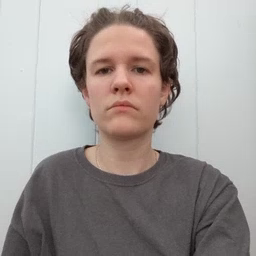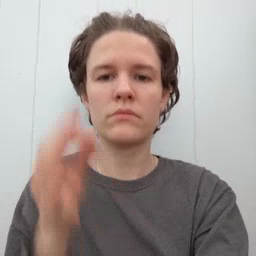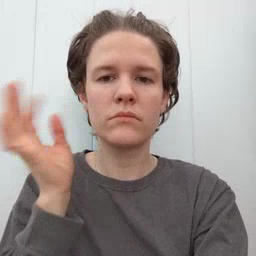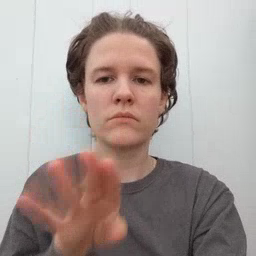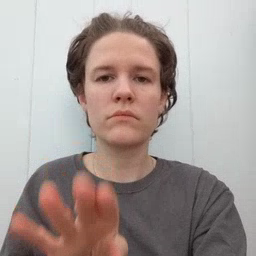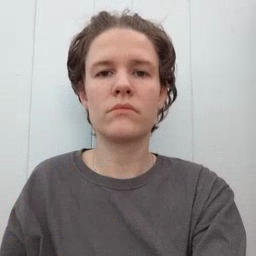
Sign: bee